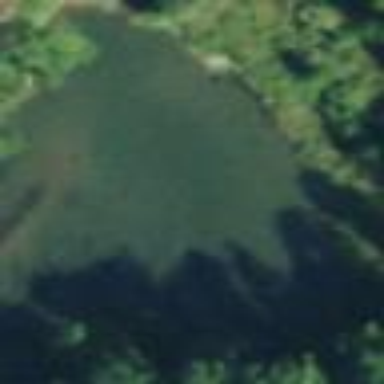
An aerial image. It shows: Pond with natural water.